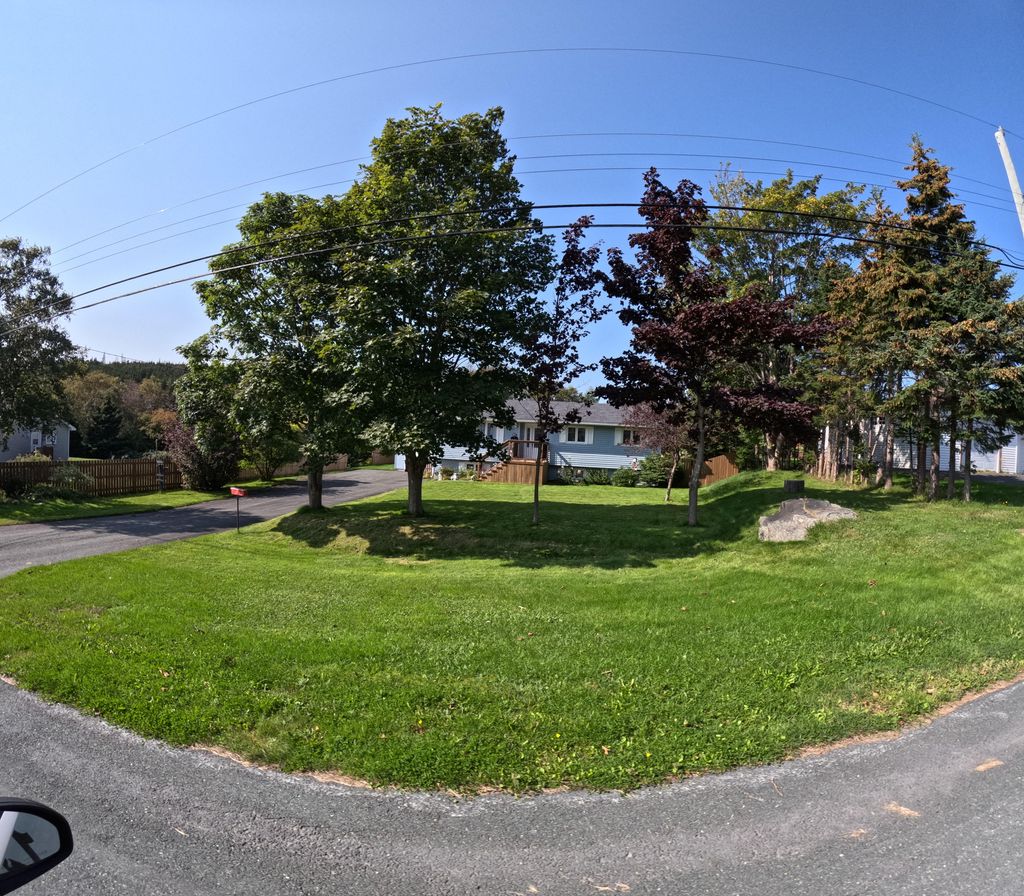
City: st_johns